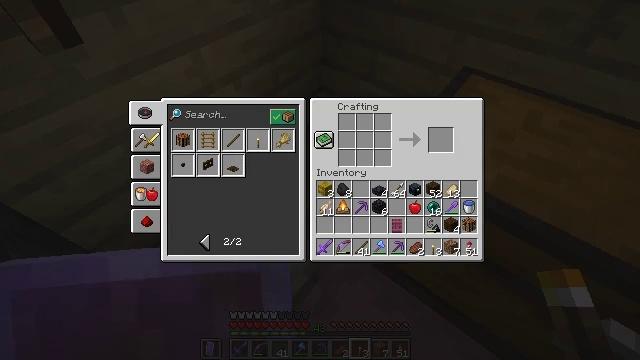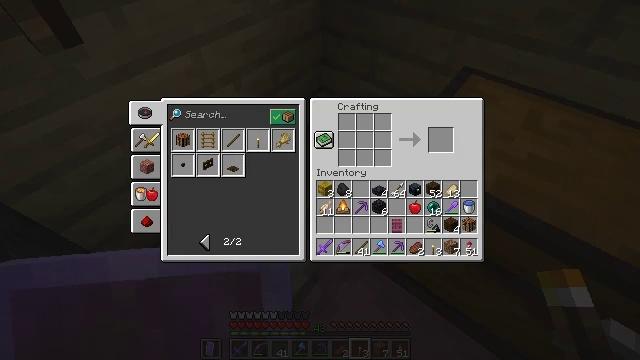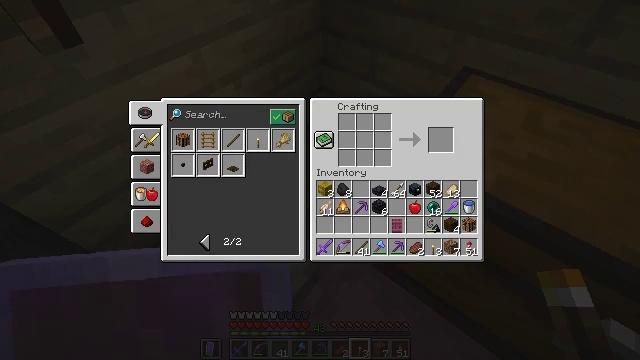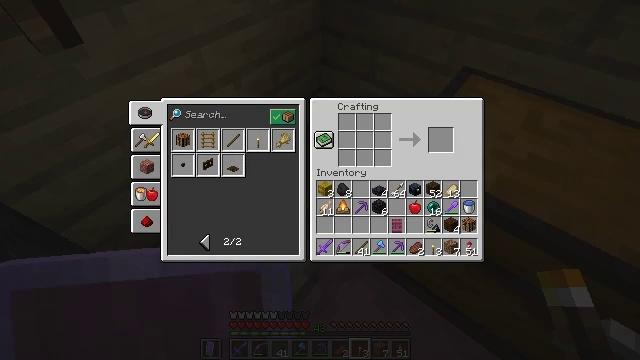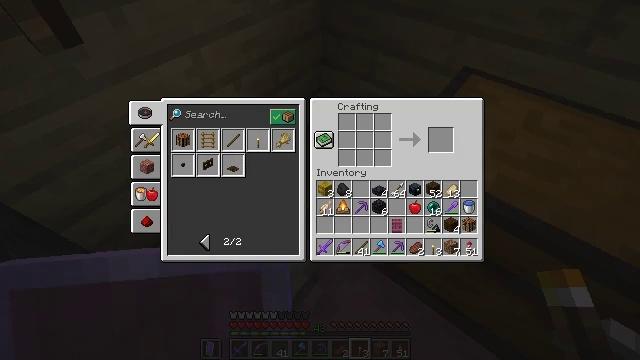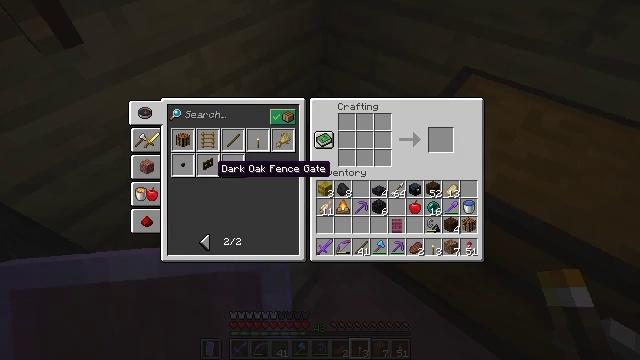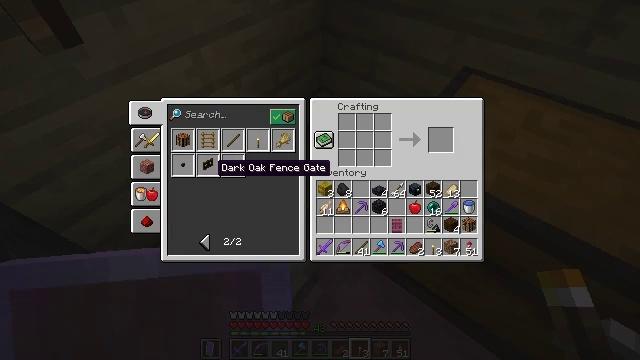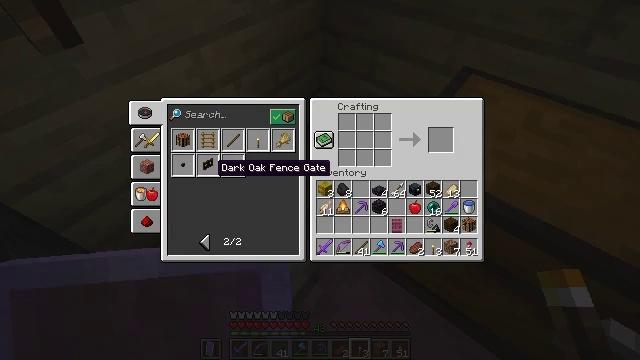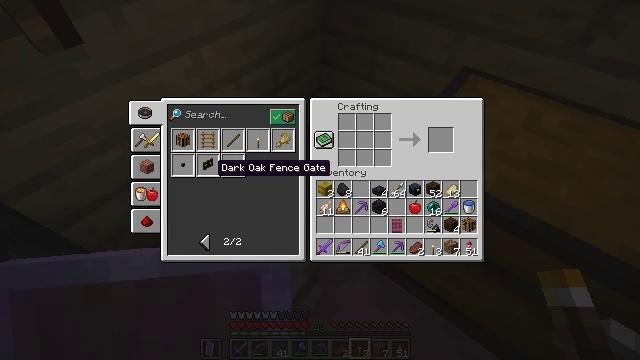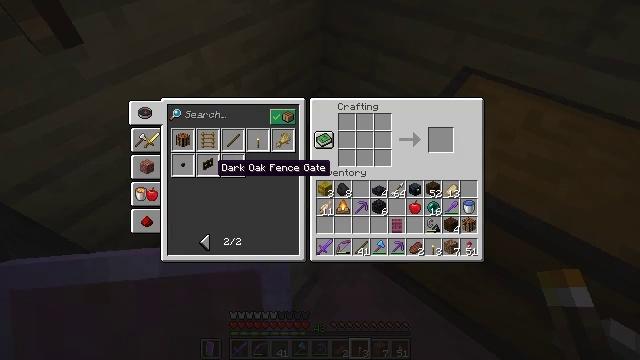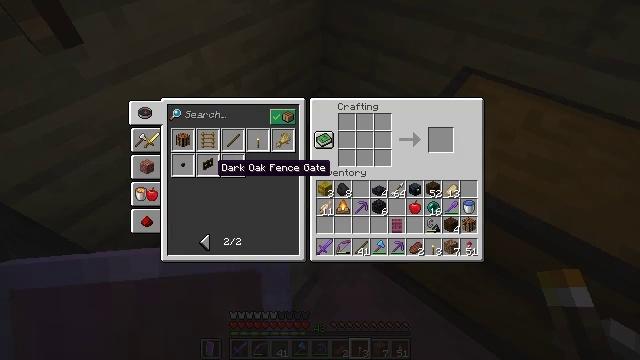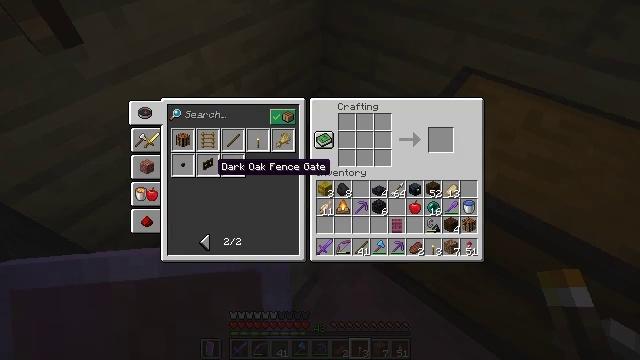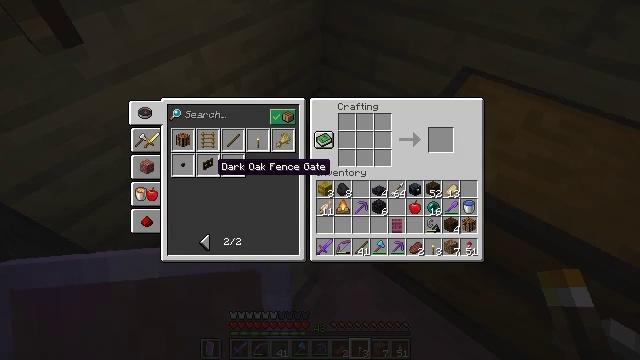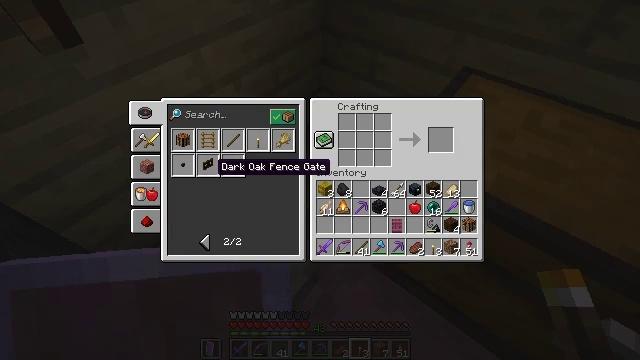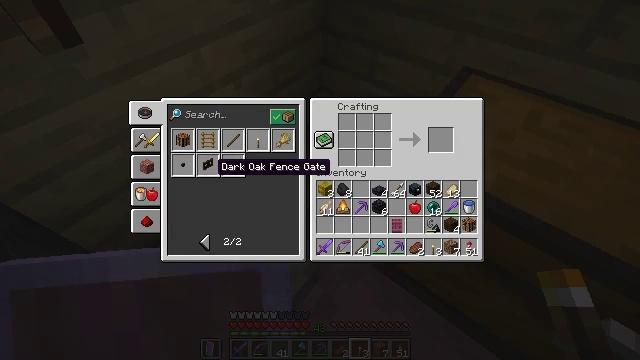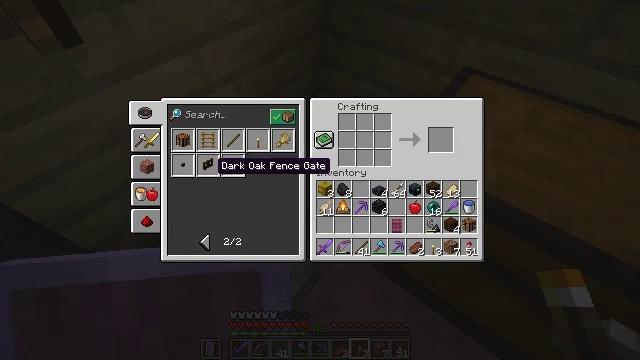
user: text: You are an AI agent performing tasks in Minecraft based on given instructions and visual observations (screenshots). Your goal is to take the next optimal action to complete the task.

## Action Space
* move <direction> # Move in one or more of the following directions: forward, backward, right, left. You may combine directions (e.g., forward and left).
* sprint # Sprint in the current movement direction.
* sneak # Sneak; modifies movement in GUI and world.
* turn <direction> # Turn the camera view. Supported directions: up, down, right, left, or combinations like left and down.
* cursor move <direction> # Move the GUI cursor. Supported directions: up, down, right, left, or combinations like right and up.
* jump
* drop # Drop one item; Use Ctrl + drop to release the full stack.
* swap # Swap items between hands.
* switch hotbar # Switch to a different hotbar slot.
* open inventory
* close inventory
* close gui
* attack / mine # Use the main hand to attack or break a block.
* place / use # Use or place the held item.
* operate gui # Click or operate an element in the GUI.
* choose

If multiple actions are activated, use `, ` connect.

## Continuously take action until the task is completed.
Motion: motion action
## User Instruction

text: Combine dark oak planks and sticks to make a dark oak fence gate.
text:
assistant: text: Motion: turn left and up
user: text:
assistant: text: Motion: turn left and up
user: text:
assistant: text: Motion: turn left and up
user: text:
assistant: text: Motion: turn left and up
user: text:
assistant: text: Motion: no_op
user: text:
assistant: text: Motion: no_op
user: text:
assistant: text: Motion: no_op
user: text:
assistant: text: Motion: no_op
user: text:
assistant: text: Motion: no_op
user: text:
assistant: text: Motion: no_op
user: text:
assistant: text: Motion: no_op
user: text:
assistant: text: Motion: no_op
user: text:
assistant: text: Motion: no_op
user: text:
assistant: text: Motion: sneak
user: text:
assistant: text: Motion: sneak
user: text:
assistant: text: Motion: sneak
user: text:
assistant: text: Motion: sneak
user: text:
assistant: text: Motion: sneak, attack / mine
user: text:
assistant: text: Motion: sneak, attack / mine
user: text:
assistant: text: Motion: sneak, attack / mine
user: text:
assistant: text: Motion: sneak, attack / mine
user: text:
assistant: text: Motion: sneak, attack / mine
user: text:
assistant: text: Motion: sneak, attack / mine
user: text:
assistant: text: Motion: sneak, turn right
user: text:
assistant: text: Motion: sneak, turn right
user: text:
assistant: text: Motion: sneak, turn right
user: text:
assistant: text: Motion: sneak, turn right
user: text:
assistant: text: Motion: sneak, turn right
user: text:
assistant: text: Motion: sneak, turn right
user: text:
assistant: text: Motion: sneak, turn right